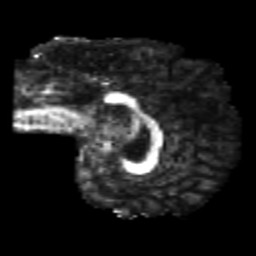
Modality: FA
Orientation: sagittal
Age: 25
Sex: male
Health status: healthy
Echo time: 0.074 s